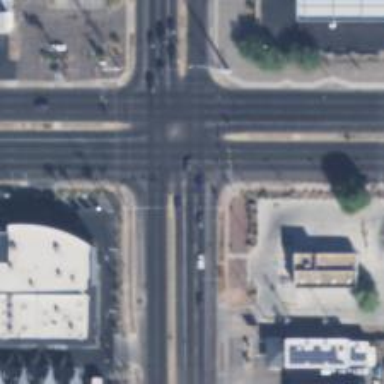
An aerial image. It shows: Unmarked road crossing.